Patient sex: M
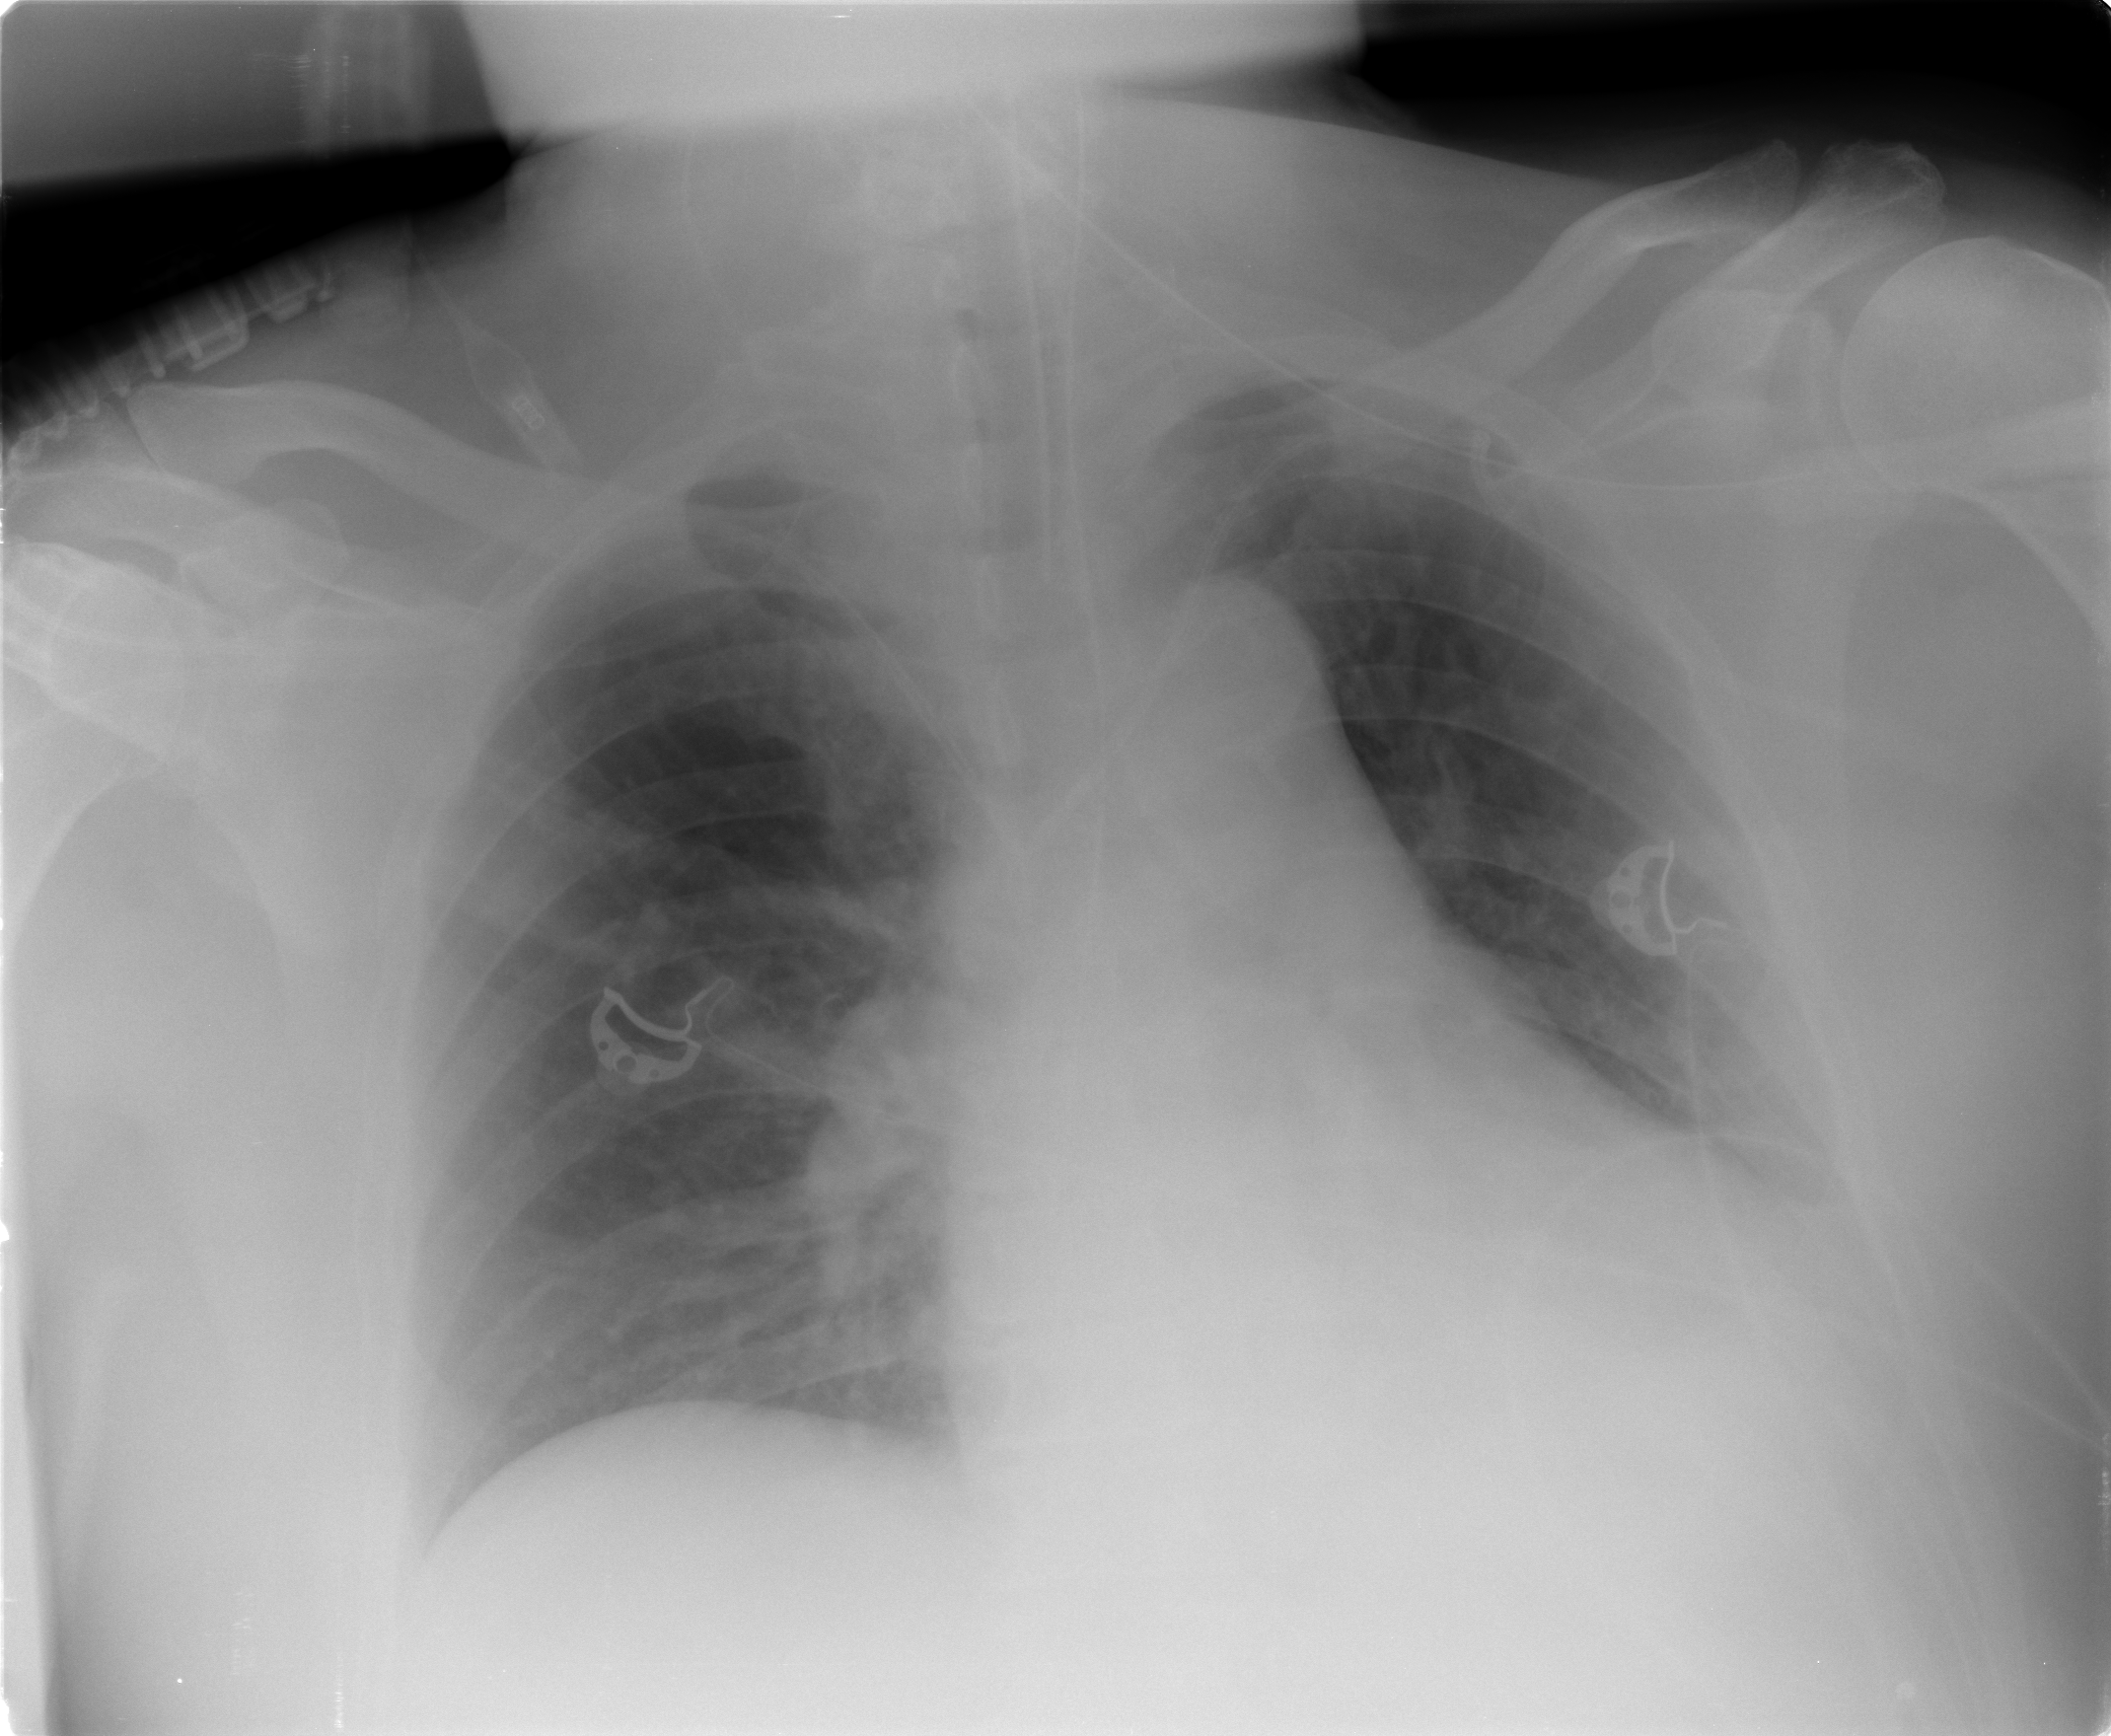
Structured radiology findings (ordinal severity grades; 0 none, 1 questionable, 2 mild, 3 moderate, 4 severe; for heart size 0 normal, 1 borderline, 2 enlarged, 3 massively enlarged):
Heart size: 2
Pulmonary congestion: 0
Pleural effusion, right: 0
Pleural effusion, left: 2
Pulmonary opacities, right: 0
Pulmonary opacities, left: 0
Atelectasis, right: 0
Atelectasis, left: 2